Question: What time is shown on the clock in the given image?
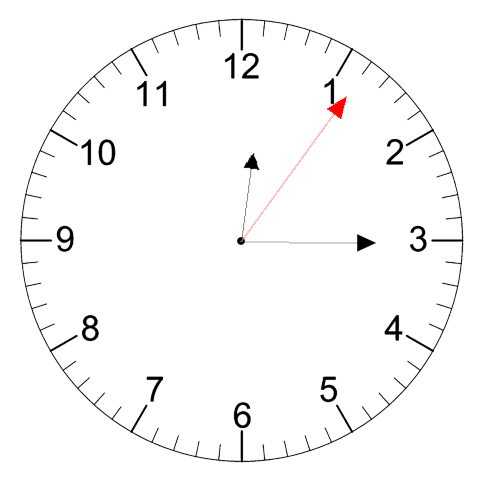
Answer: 12:15:06